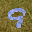
Label: 9